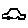
Label: car